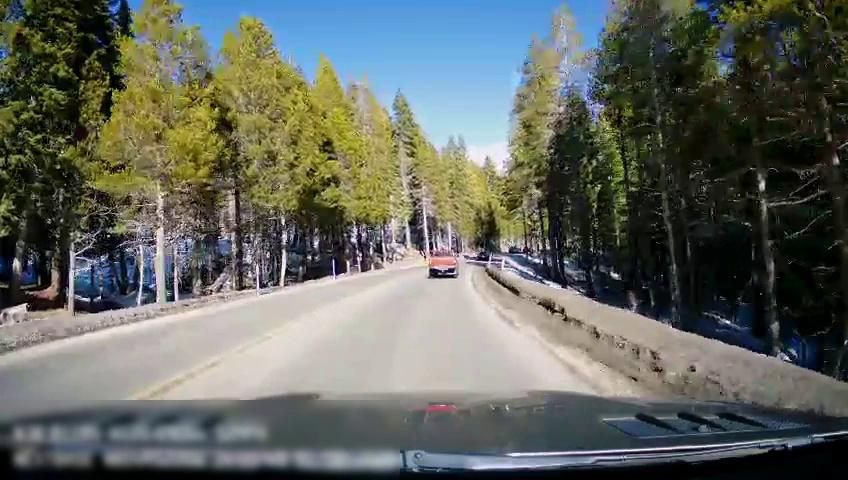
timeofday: Day
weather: Sunny
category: Drivable Space
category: Vehicles | Car
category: Vehicles | Truck
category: Lanes | Opposite Lane
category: Lanes | Opposite Lane